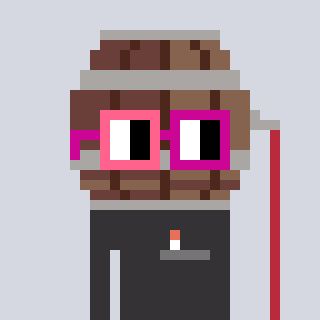
a pixel art character with square pink and red glasses, a wine barrel-shaped head and a grayscale-colored body on a cool background